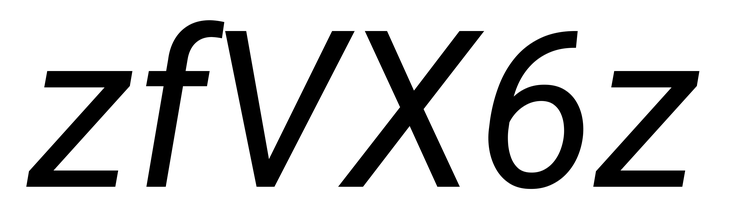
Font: Roboto-Italic_Italic